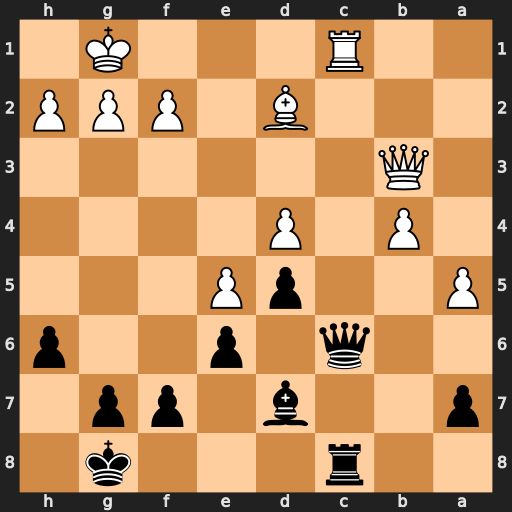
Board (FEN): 2r3k1/p2b1pp1/2q1p2p/P2pP3/1P1P4/1Q6/3B1PPP/2R3K1
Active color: b
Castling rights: -
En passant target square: -
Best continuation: Qxc1+ Bxc1 Rxc1+ Qd1 Rxd1#